Question: I don't know whether I have installed 'cygwin' wrong or what but the code compiles fine but it doesn't show the output. Here's my code:
'''
#include <iostream>
#include <string>
using namespace std;
int main(int argc, char *argv[])
{
string name;
cout << "Enter the name of the person" << endl;
getline(cin, name);
cout << "Name is: " << name << endl;
return 0;
}
'''
Here's the compilation image and the execution:

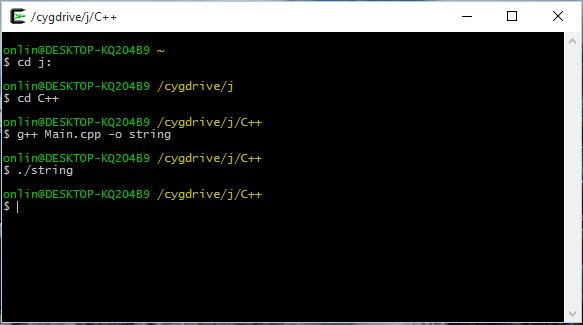
Answer: As I can see, you use 'cygwin'. I had the same issue with 'gcc 5.2'. Try to install 'gcc 4.9' and all corresponding libraries for this version instead.